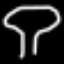
Label: mushroom